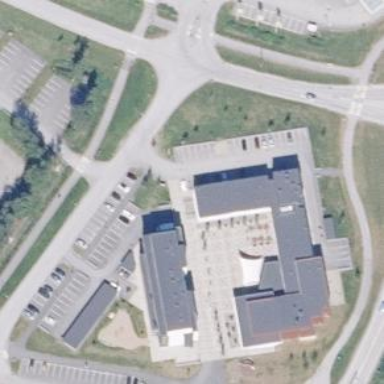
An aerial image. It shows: Fitness centre on leisure land.